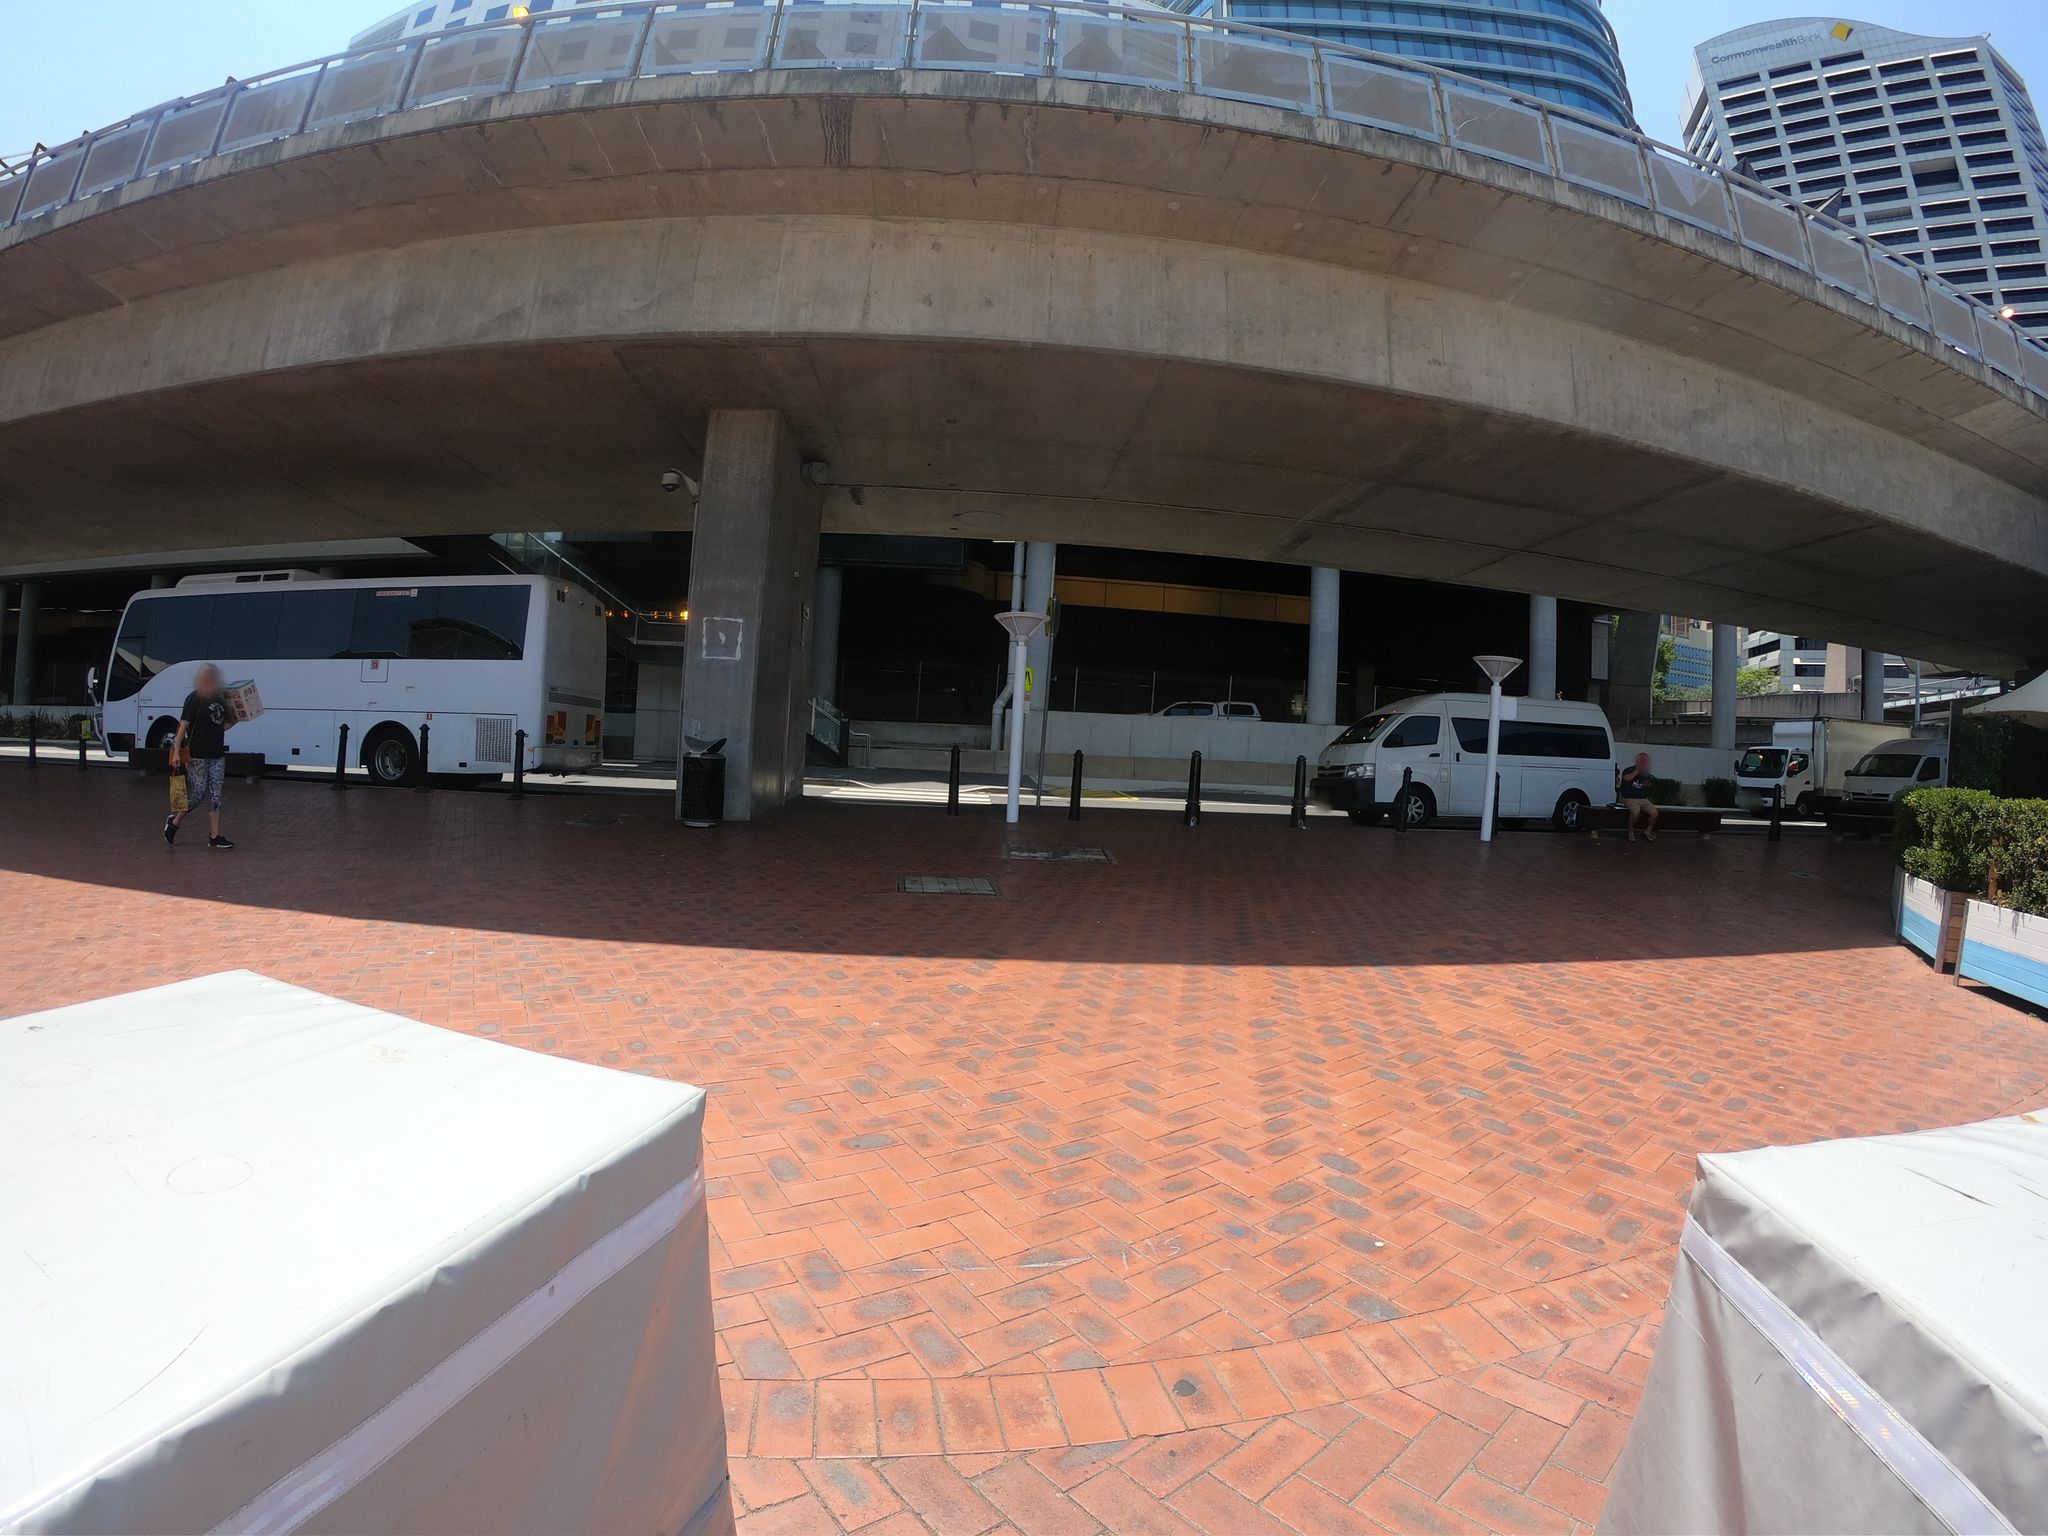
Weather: clear
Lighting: day
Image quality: good
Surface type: walking surface
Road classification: footway
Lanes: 2
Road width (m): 2.5
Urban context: urban centre
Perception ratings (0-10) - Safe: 1.26, Lively: 8.98, Beautiful: 8.38, Boring: 3.43, Depressing: 7.39, Wealthy: 1.66